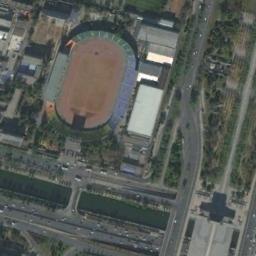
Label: stadium